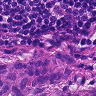
Metastatic tissue present: yes